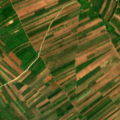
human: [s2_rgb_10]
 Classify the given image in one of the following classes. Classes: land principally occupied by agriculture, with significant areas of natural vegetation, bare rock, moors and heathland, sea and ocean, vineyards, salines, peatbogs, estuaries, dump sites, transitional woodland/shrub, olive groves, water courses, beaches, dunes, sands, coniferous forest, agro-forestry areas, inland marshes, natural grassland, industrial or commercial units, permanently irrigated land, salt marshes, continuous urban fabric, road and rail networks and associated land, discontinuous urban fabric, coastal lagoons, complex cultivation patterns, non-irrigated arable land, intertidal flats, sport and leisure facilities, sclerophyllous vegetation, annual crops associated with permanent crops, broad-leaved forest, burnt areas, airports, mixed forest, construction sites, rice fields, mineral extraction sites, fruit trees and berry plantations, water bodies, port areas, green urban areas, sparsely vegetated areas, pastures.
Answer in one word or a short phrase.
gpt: fruit trees and berry plantations, complex cultivation patterns